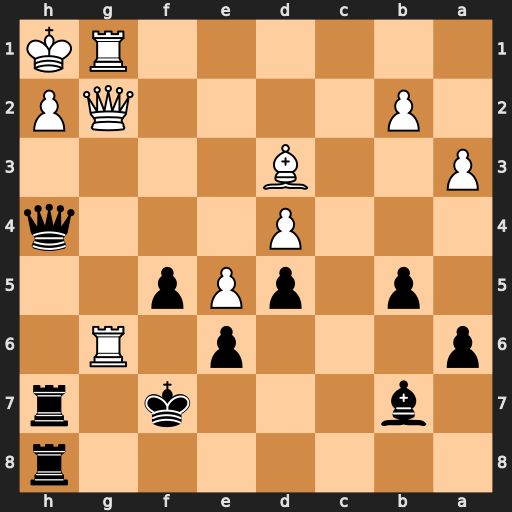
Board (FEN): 7r/1b3k1r/p3p1R1/1p1pPp2/3P3q/P2B4/1P4QP/6RK
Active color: b
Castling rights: -
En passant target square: -
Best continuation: Qxh2+ Qxh2 Rxh2#